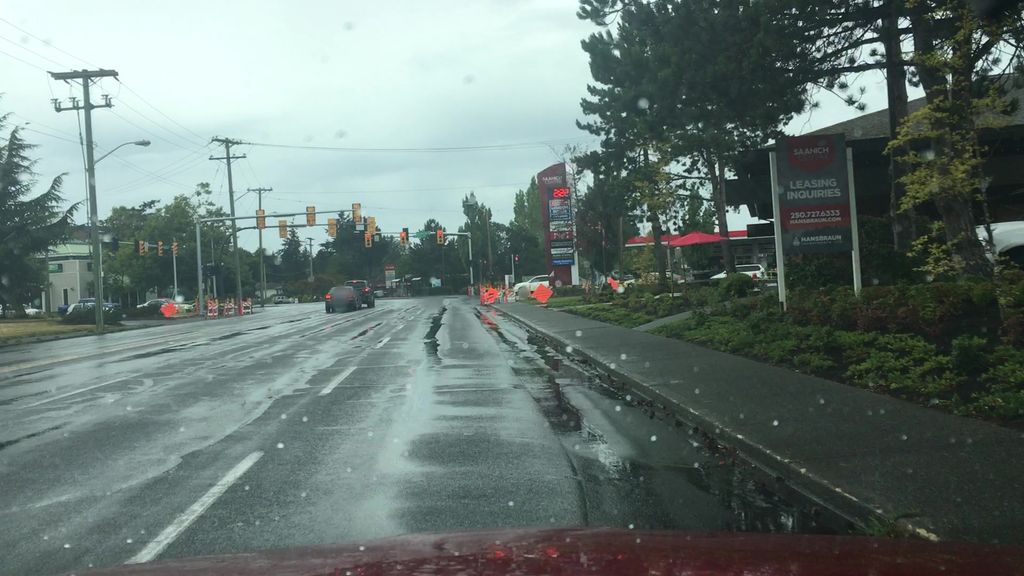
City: victoria